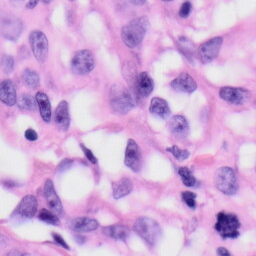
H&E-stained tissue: Skin